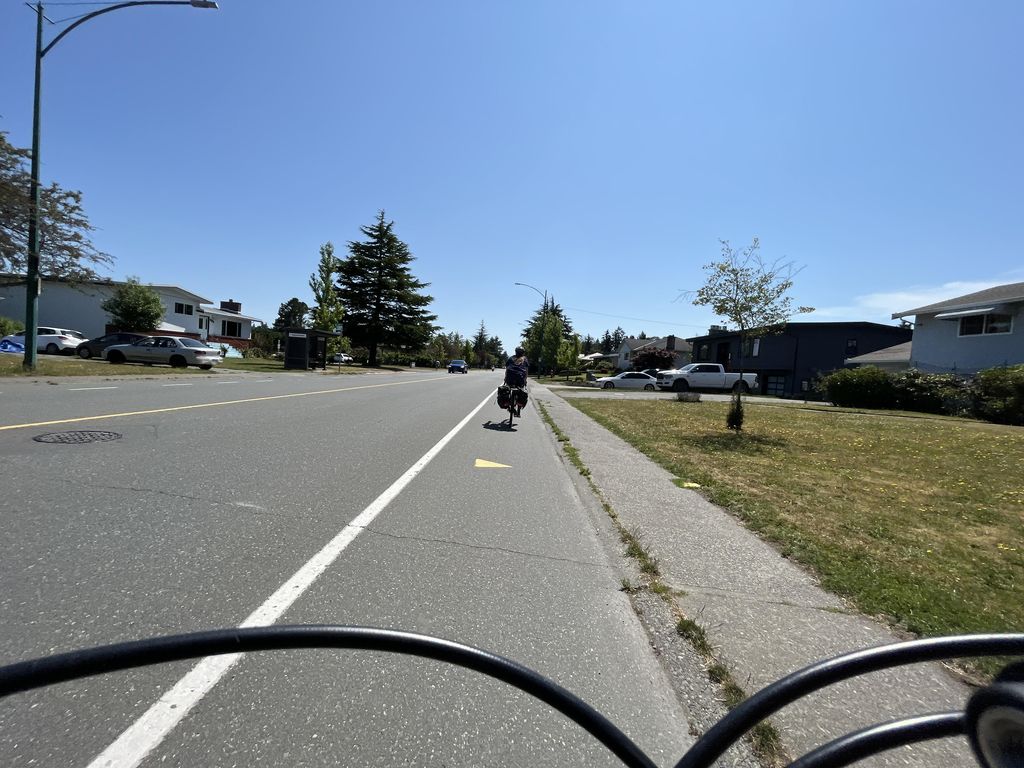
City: victoria